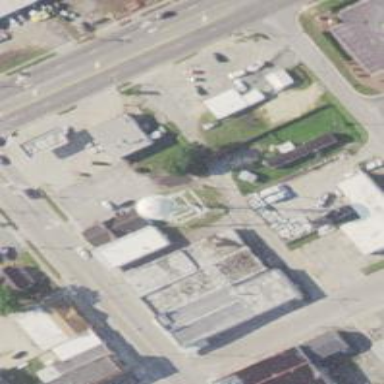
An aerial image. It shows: Water tower that is man-made.